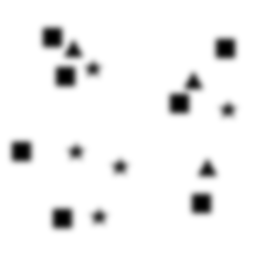
Squares: 7
Triangles: 3
Stars: 5
Total shapes: 15